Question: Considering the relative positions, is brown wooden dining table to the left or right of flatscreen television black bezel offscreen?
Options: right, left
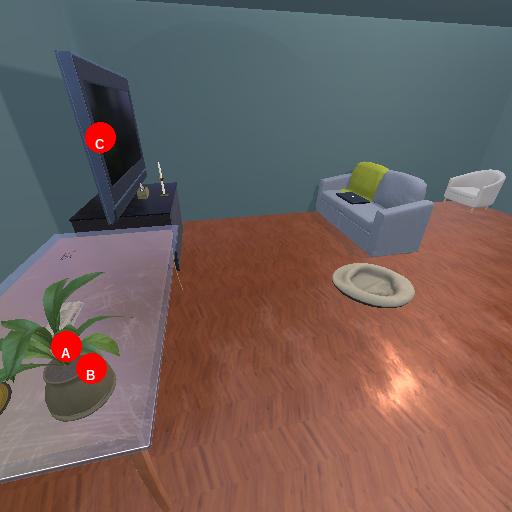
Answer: right